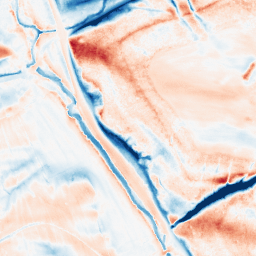
Category: classical
Decomposition family: gaussian_anisotropic
Decomposition parameters: sigma_x: 2
sigma_y: 10
Upsampling method: cubic_catmull_rom
Upsampling parameters: scale: 4
Upsampling scale: 4